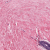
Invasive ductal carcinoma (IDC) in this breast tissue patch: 0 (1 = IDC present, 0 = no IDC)